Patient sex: M
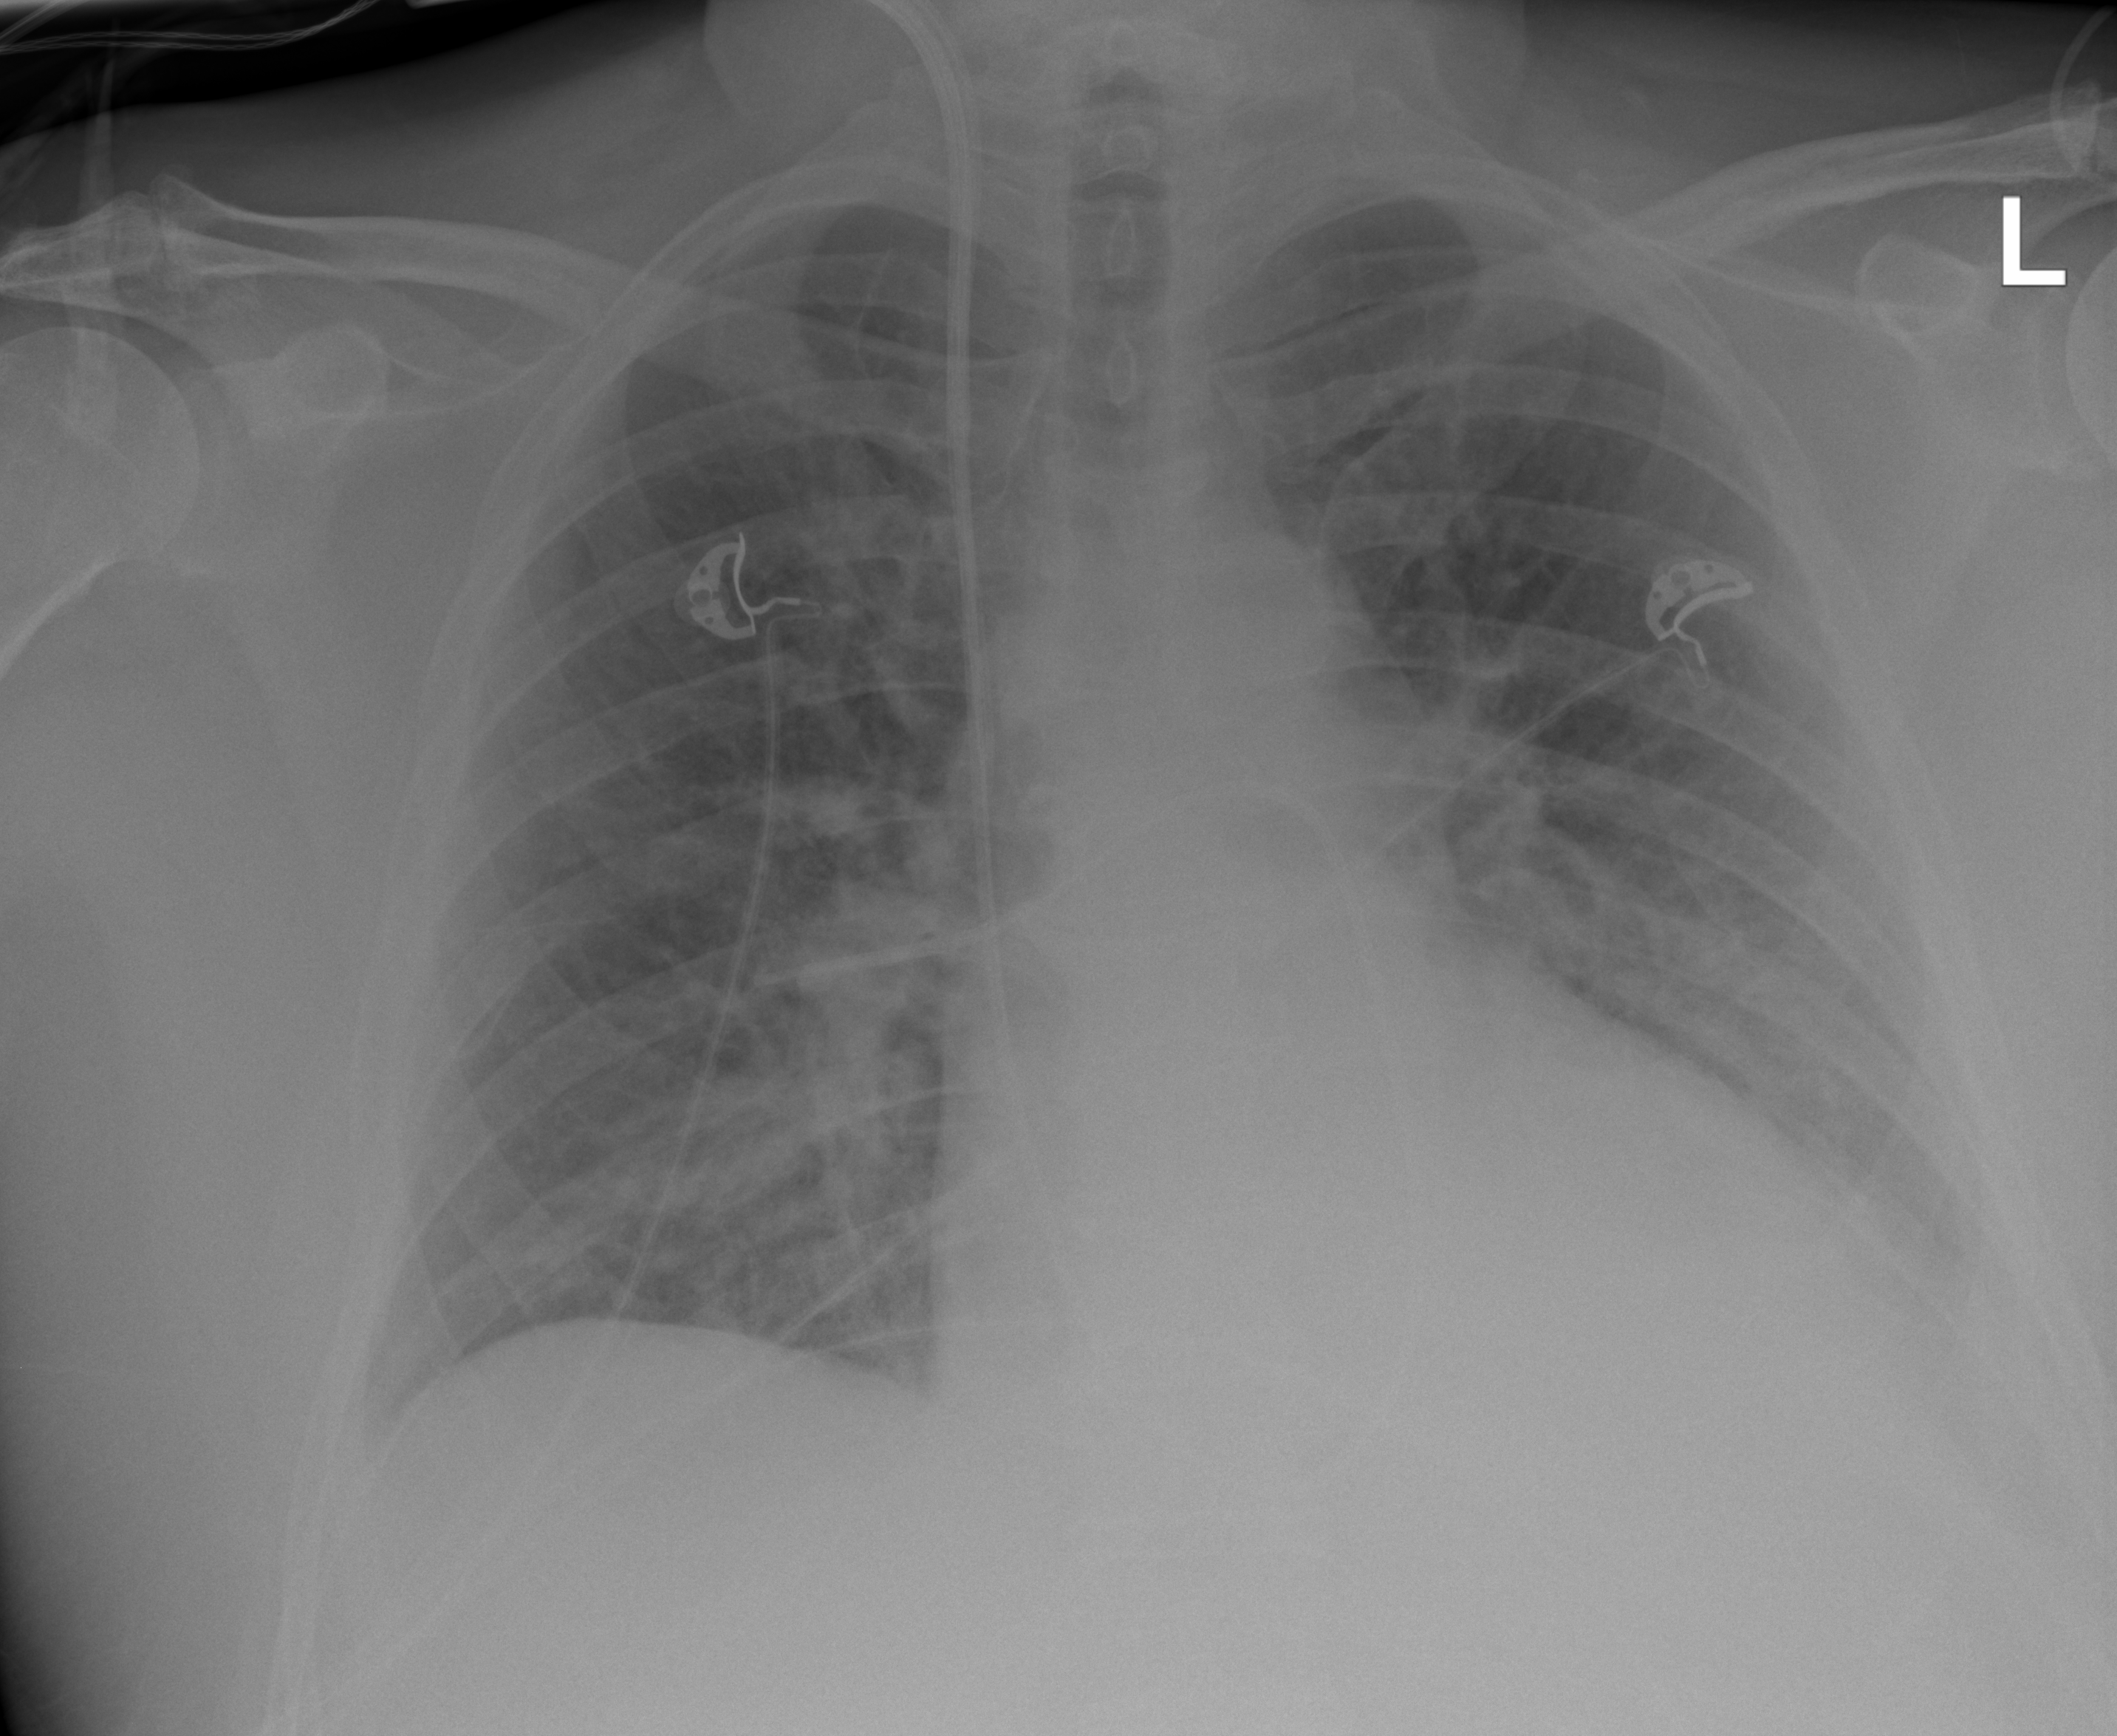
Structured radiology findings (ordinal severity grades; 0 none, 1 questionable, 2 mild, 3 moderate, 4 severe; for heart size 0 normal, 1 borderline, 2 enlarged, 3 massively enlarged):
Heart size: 2
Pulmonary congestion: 0
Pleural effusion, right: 0
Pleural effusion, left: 2
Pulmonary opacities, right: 0
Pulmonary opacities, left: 2
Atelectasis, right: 0
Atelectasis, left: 2